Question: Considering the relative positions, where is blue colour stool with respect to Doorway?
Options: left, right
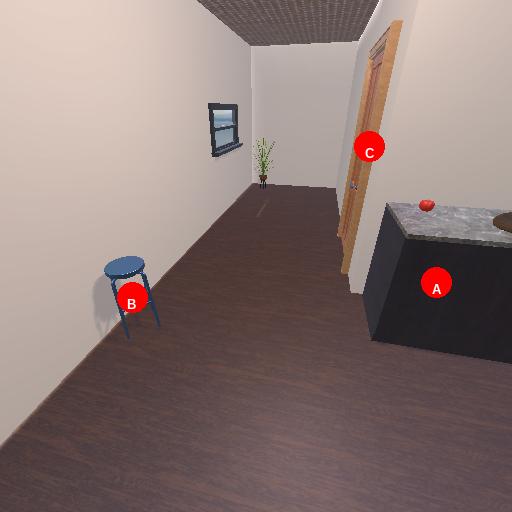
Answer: left